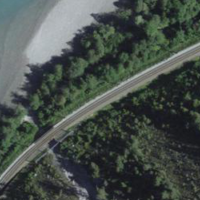
EUNIS habitat code: 48
Species observed at this site:
Lathyrus vernus
Mercurialis perennis
Prunus padus